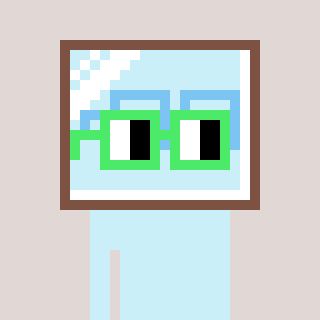
a pixel art character with square light green glasses, a mirror-shaped head and a teal-colored body on a warm background